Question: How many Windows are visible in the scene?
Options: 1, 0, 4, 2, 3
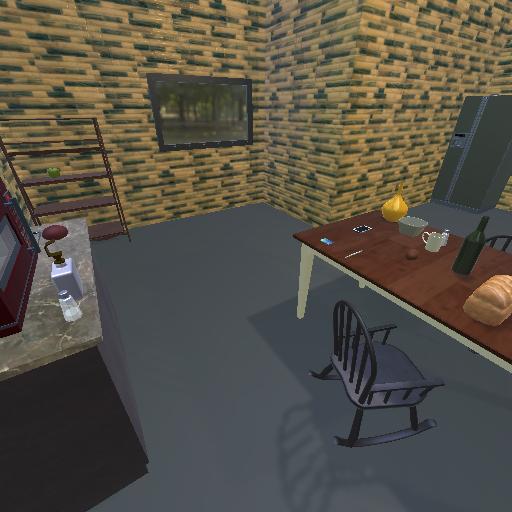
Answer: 1